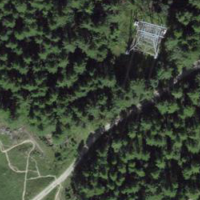
EUNIS habitat code: 43
Species observed at this site:
Saxicola rubetra